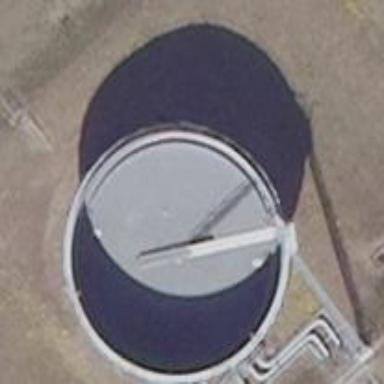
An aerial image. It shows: Storage tank that is man-made.